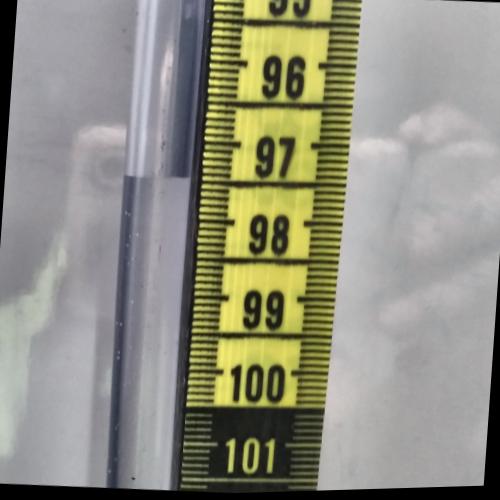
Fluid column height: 97.5 cm